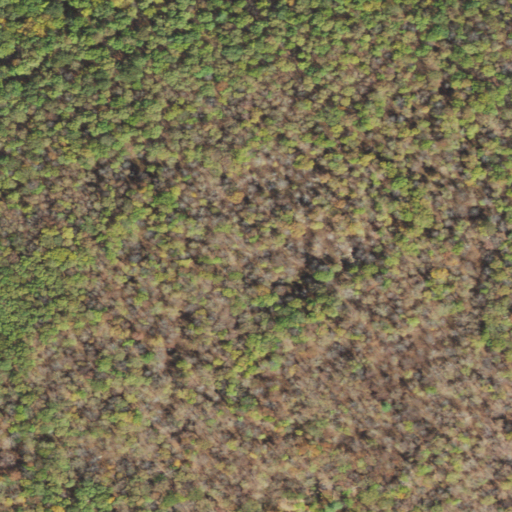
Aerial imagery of mountain in Pennsylvania named Shimers Mountain containing only deciduous forest